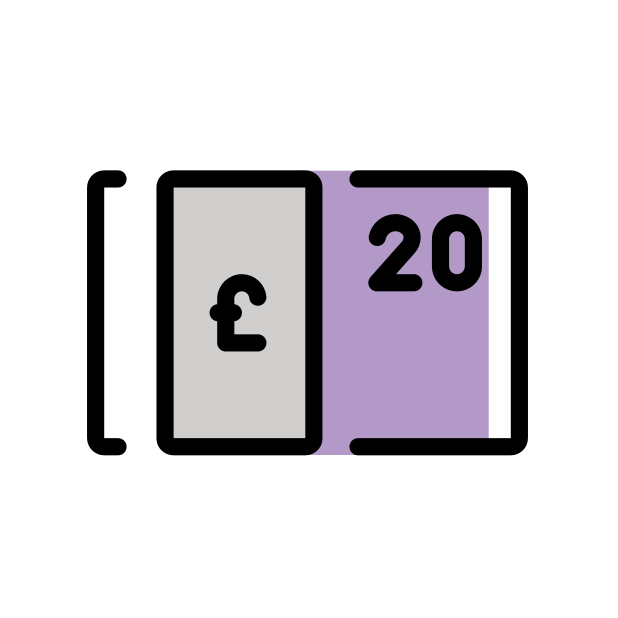
Emoji: 💷
Name: banknote with pound sign
Unicode: 0x1f4b7